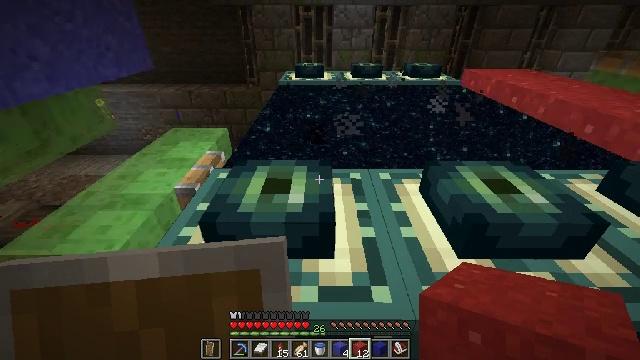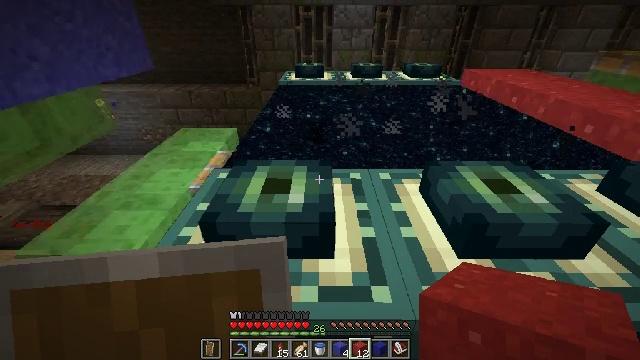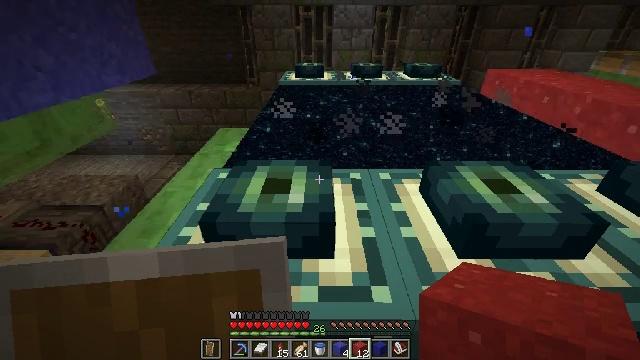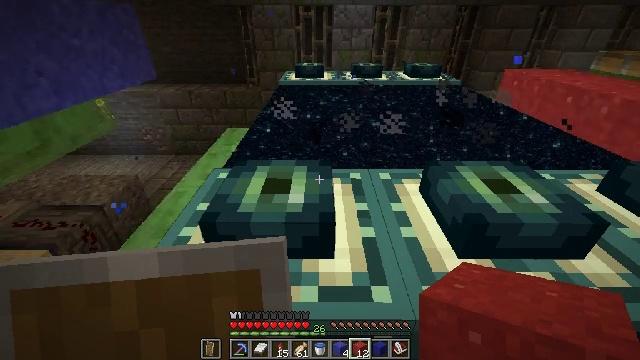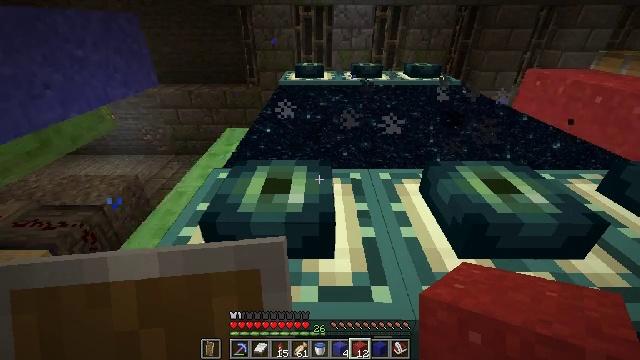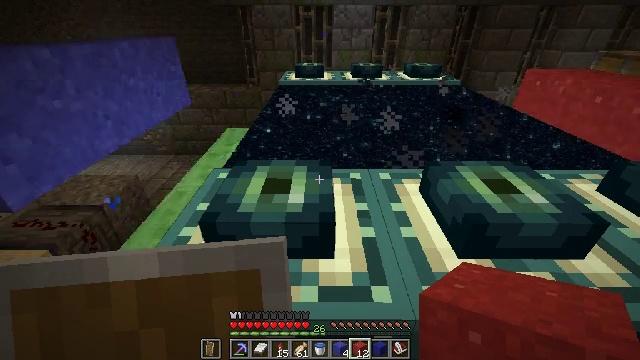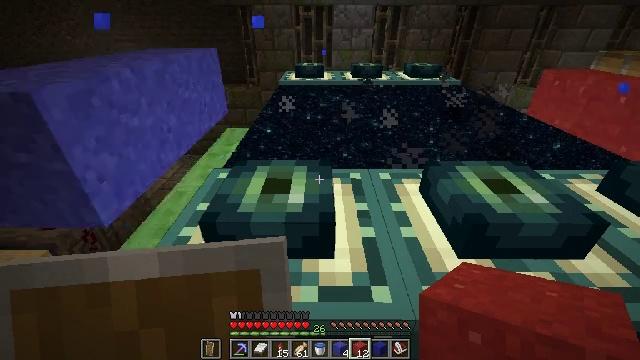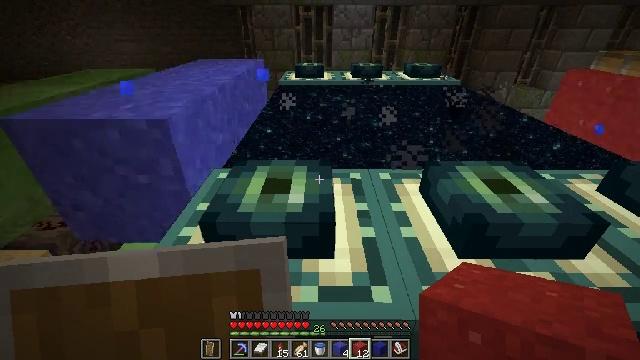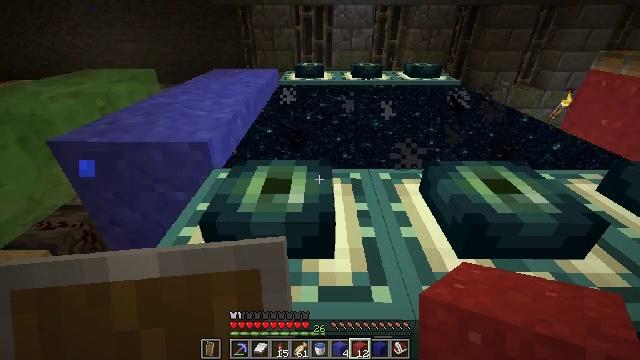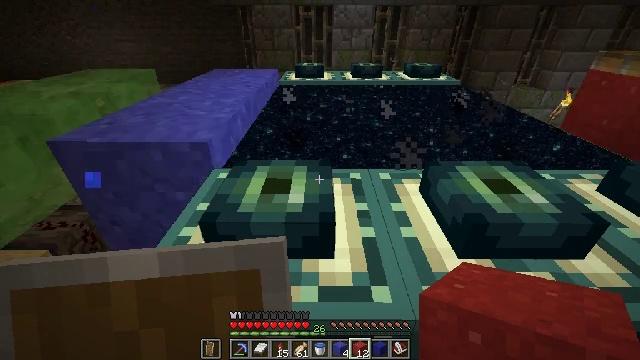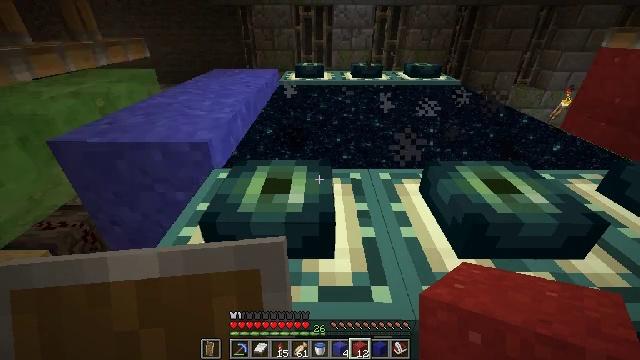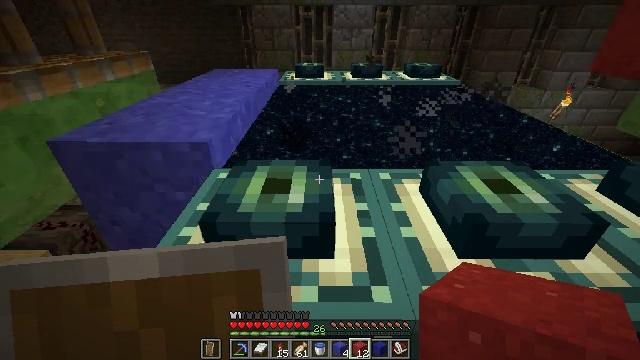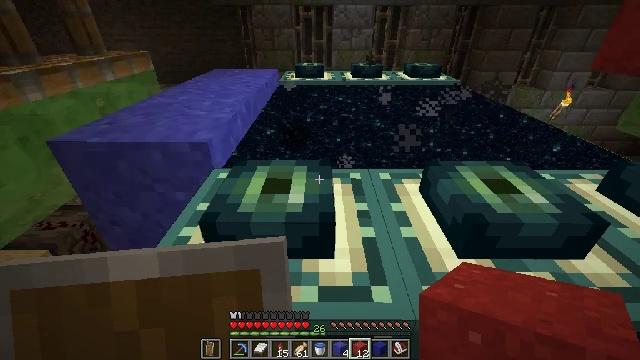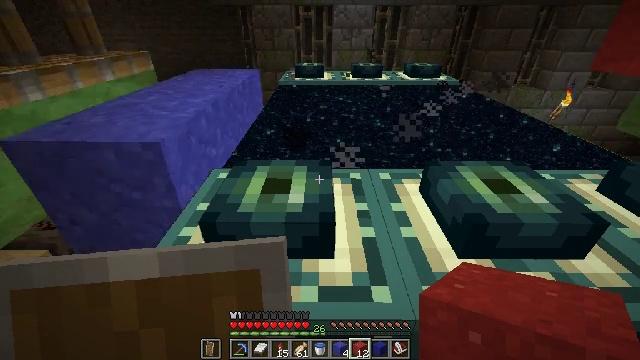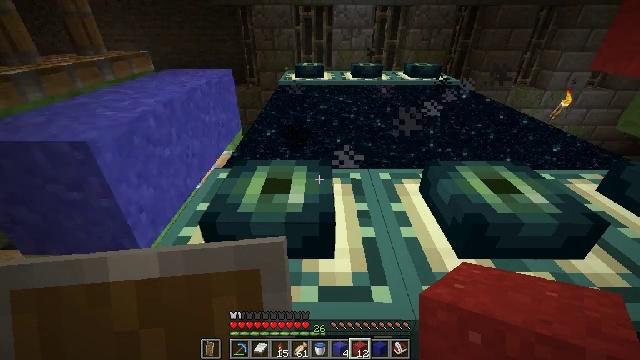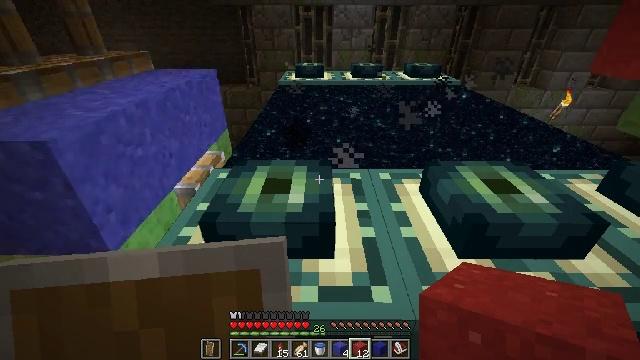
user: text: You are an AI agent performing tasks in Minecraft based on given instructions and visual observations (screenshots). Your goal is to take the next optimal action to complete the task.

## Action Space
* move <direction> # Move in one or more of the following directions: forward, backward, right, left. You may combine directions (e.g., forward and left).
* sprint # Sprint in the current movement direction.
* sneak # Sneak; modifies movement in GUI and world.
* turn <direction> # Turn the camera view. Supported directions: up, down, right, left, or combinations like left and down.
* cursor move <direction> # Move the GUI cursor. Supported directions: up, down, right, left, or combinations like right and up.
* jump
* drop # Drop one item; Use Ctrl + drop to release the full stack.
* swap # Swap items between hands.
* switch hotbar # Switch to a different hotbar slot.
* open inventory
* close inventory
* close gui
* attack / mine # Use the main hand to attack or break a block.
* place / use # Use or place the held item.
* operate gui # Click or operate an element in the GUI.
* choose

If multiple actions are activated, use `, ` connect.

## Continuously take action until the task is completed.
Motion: motion action
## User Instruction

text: Mine the red concrete powder block.
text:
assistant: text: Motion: no_op
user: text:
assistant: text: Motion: no_op
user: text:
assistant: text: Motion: no_op
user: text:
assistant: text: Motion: no_op
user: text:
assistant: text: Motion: no_op
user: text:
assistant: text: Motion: no_op
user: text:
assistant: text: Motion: no_op
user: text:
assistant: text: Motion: no_op
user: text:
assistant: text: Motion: no_op
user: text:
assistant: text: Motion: no_op
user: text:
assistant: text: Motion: no_op
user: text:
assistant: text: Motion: no_op
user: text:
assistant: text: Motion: no_op
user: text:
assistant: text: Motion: no_op
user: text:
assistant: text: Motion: no_op
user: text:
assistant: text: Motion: no_op
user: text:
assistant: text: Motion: no_op
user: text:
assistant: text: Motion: no_op
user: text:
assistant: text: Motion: no_op
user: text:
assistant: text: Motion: no_op
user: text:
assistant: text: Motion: no_op
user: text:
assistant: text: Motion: no_op
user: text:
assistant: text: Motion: no_op
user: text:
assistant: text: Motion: no_op
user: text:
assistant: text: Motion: no_op
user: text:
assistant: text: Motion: no_op
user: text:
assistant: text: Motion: no_op
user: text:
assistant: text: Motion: no_op
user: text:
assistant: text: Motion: no_op
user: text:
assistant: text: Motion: no_op